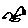
Label: zigzag